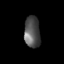
Tissue: skin
Cell type: Epithelial cells
Senescence score: 0.261
Nuclear area (px): 485
Mean DAPI intensity: 84.369